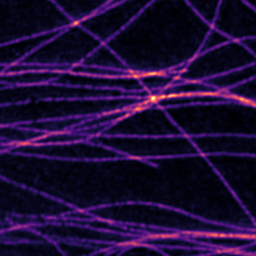
Label: Super-resolution Microtubules image